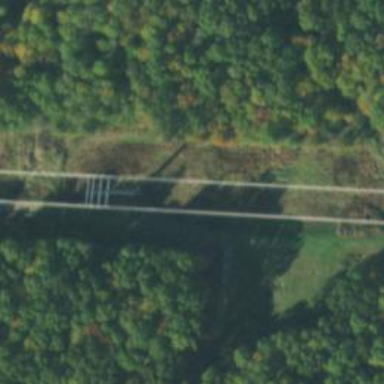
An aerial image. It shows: Power tower.